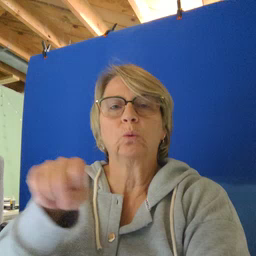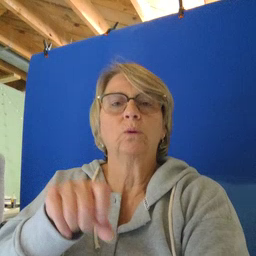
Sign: shoe